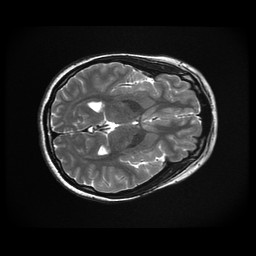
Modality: T2w
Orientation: axial
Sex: female
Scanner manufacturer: ge
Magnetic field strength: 3 T
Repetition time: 5 s
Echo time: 0.1015 s